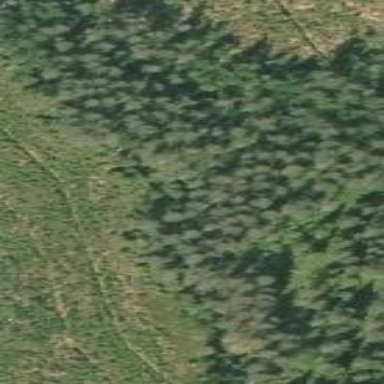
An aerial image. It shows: Woodland with needle-leaved trees.